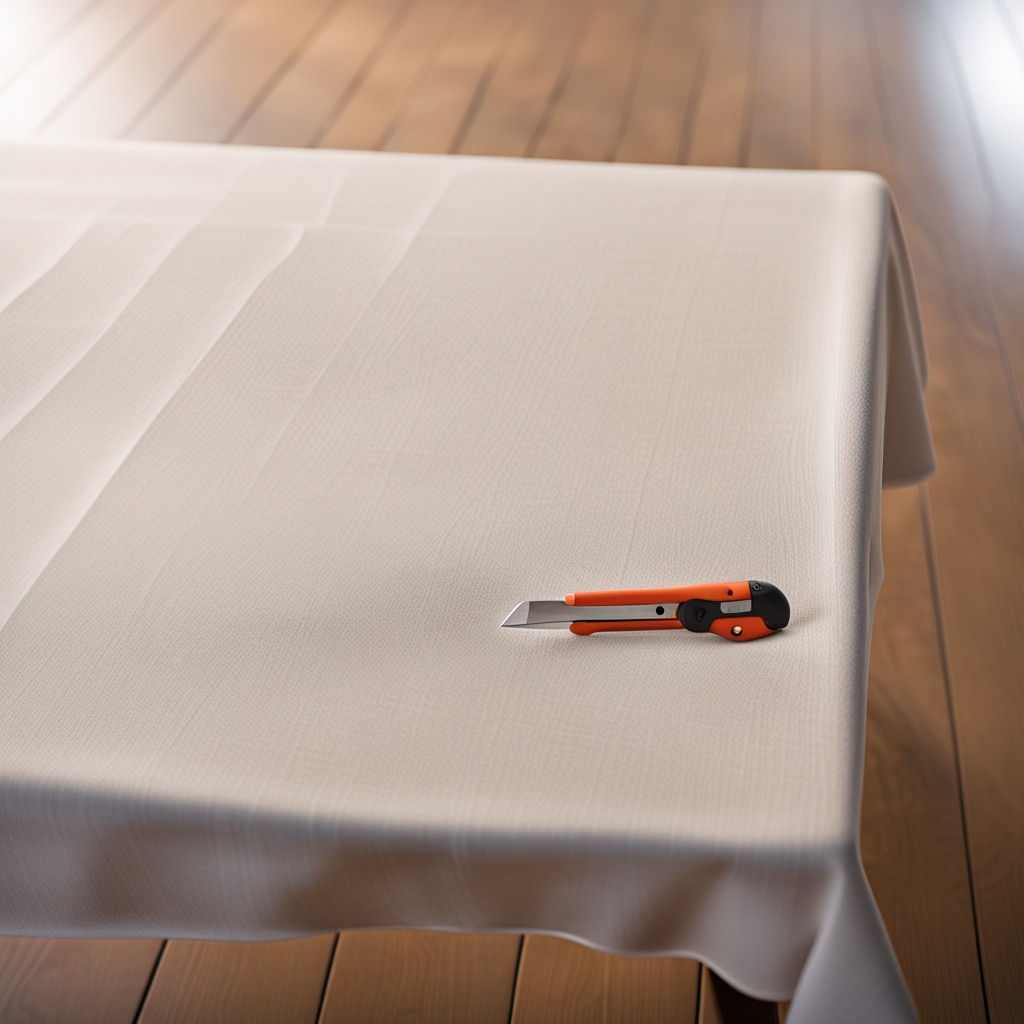
A utility knife lies on the wooden table.